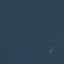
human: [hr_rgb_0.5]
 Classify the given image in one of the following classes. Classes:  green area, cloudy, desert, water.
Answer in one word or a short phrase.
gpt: water